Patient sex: M
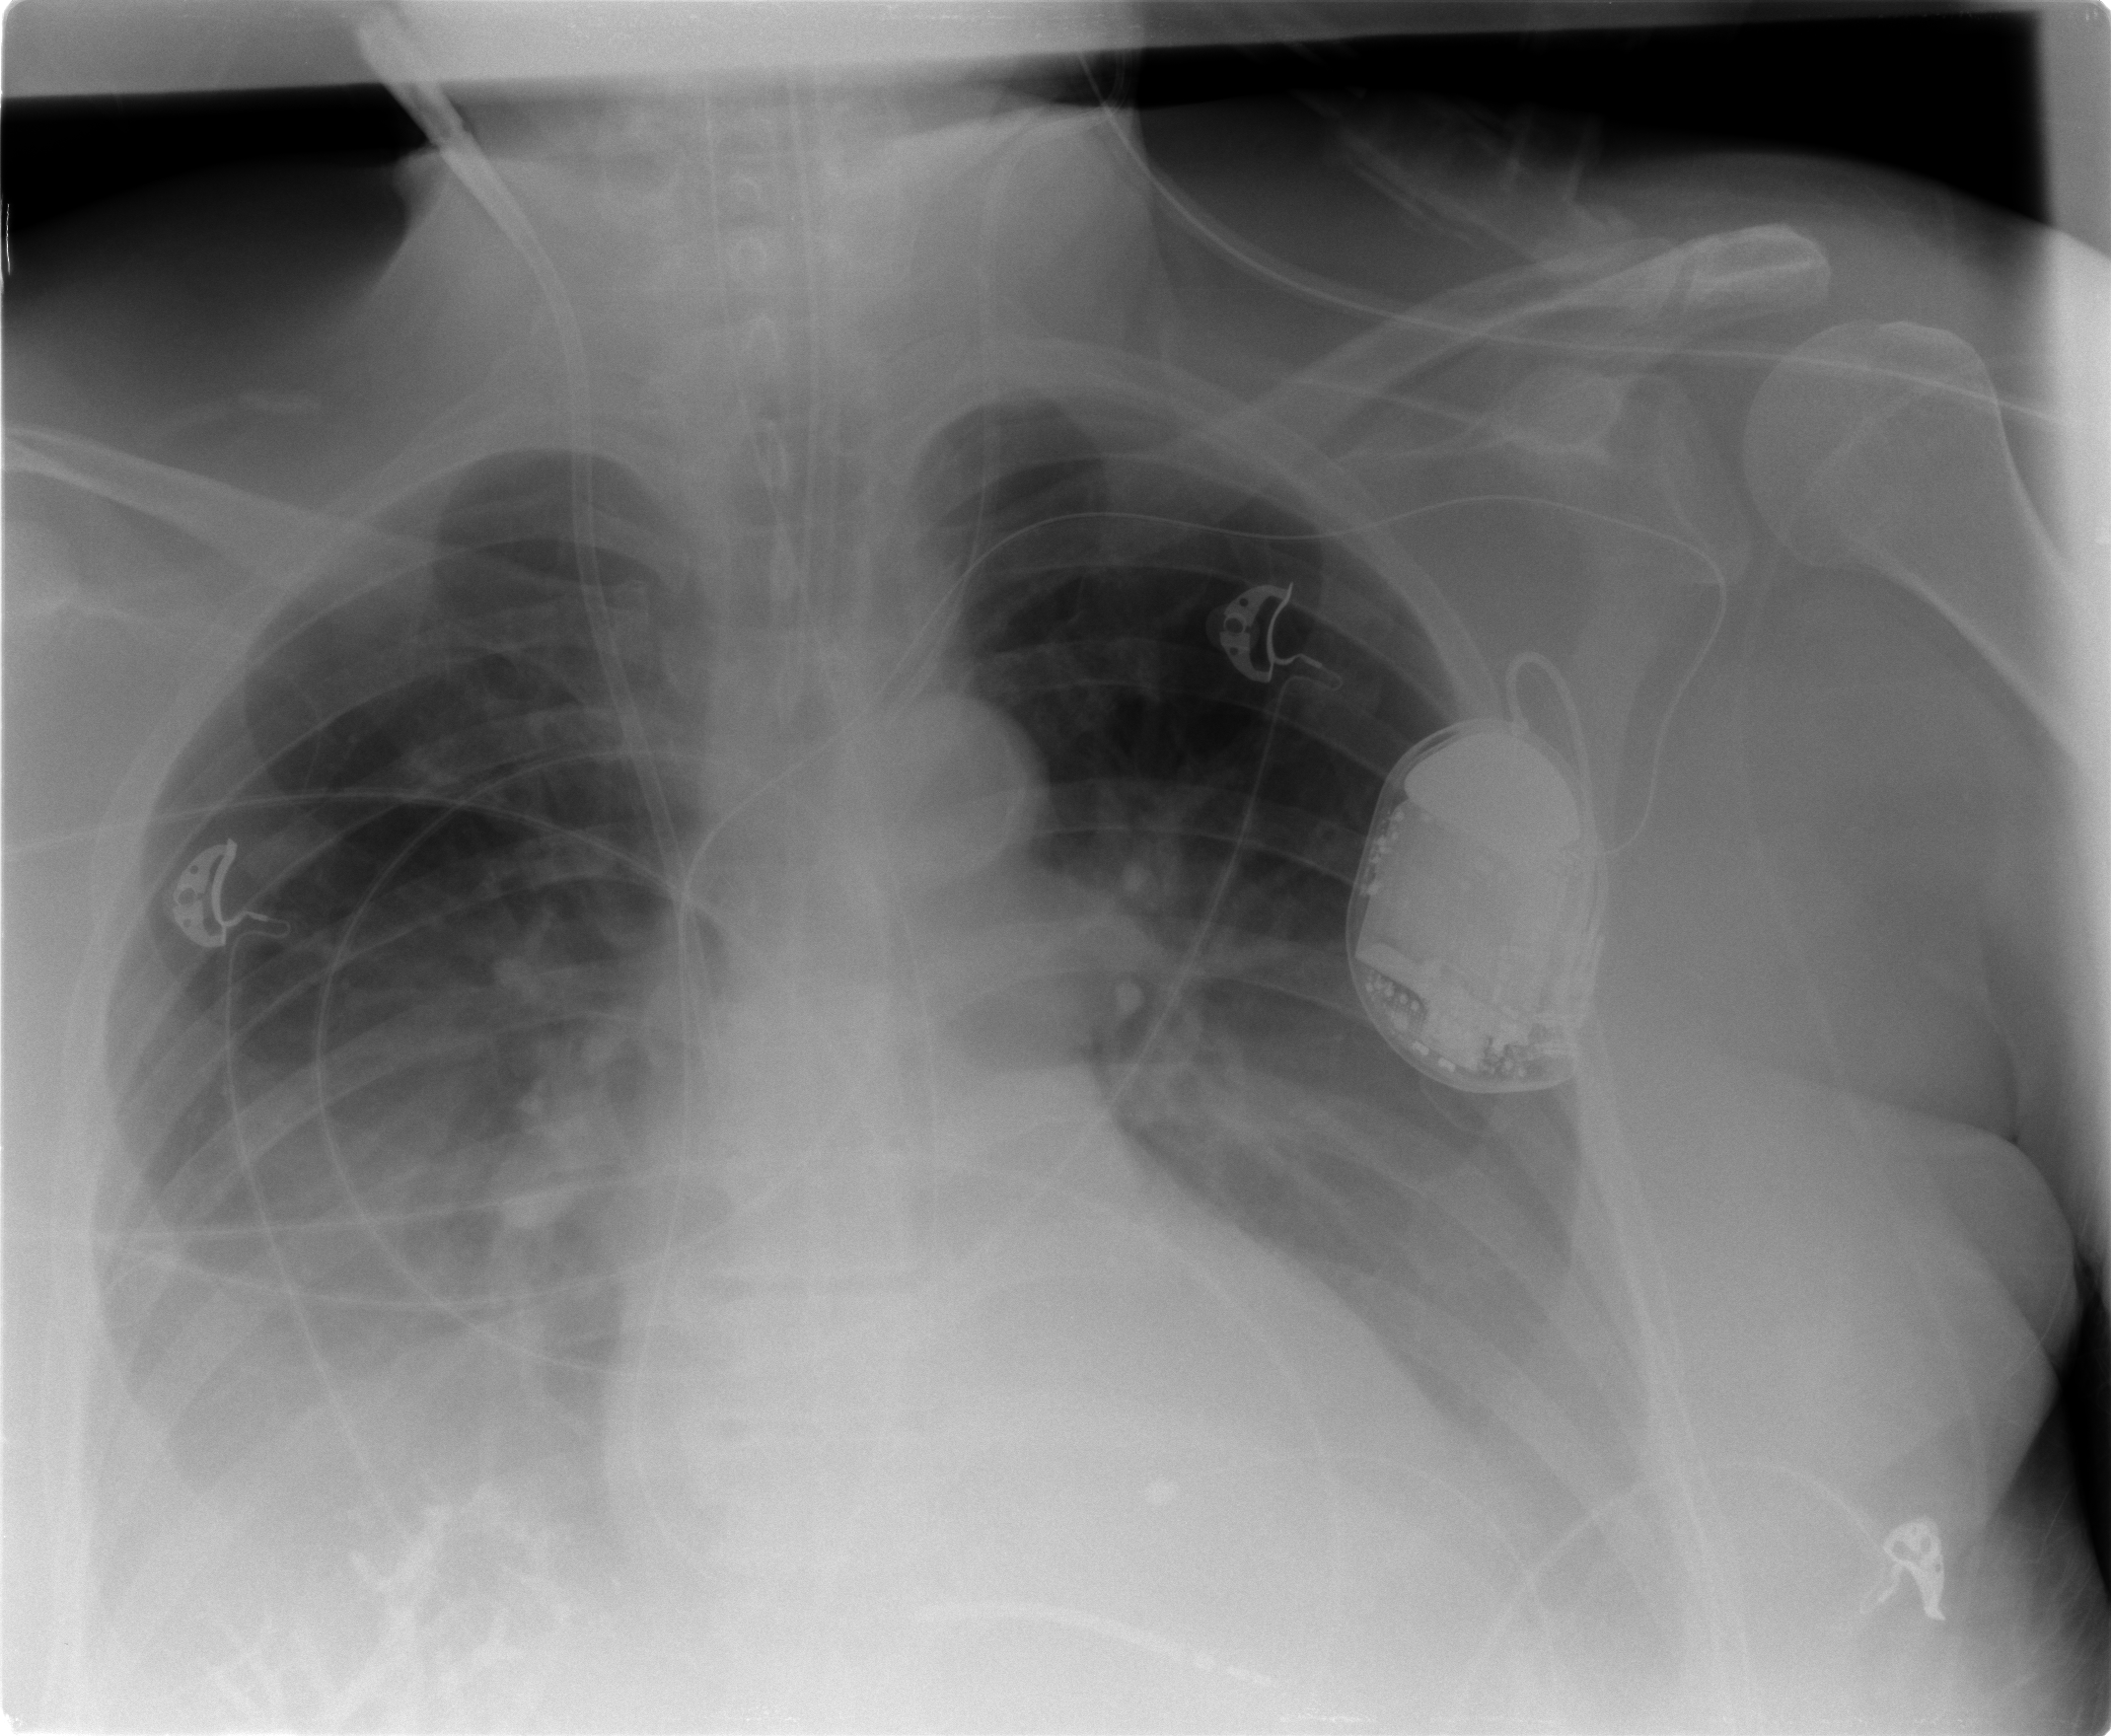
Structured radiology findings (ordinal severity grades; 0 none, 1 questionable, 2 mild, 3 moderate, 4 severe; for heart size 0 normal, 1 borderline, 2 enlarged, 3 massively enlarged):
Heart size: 0
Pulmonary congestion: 0
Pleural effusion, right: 2
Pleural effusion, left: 2
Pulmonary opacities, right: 0
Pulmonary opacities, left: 0
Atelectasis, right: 2
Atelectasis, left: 2